Interaction volume radius: 5 \u00c5
Interaction volume height: 20 \u00c5
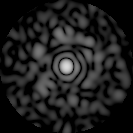
Disorder parameter: 0.7915